問題: 辺ADと辺BCが平行であり、∠C=90°たる台形ABCDがあります。AD=3㎝、BC=7㎝、CE=5㎝です。辺CD上に点Pをとるとき、AP+PBとしてありうる最小値は何㎝ですか？
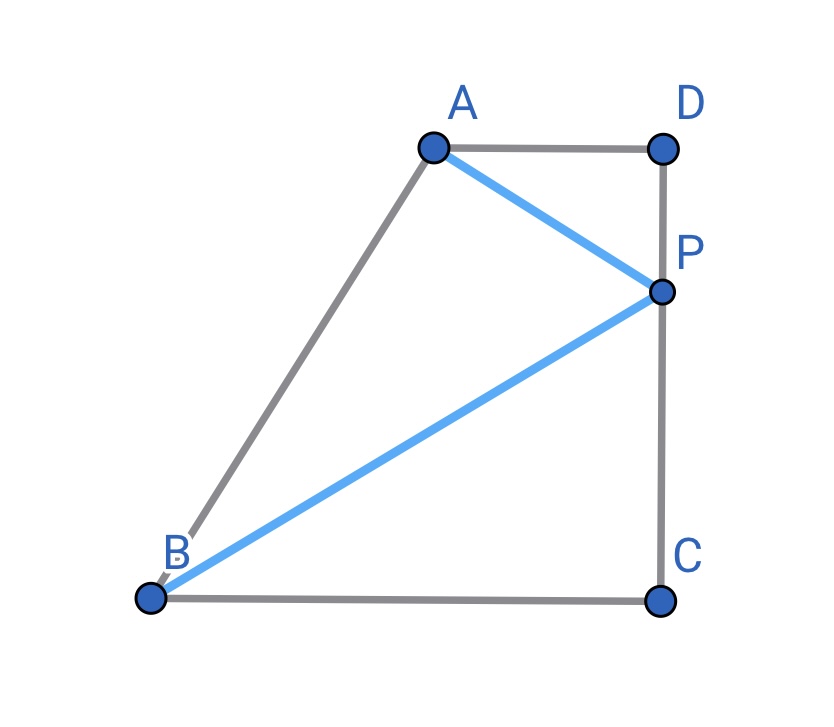
解答: 直線CDに対して点A、点Bと対称な点をそれぞれ点A'、点B'とします。また、点A'から線分B'Cへ下ろした垂線の足を点Hとします。このときAP=A'Pなので、AP+PBの最小値は線分A'Bの長さと等しく、求める長さは5√5㎝です。
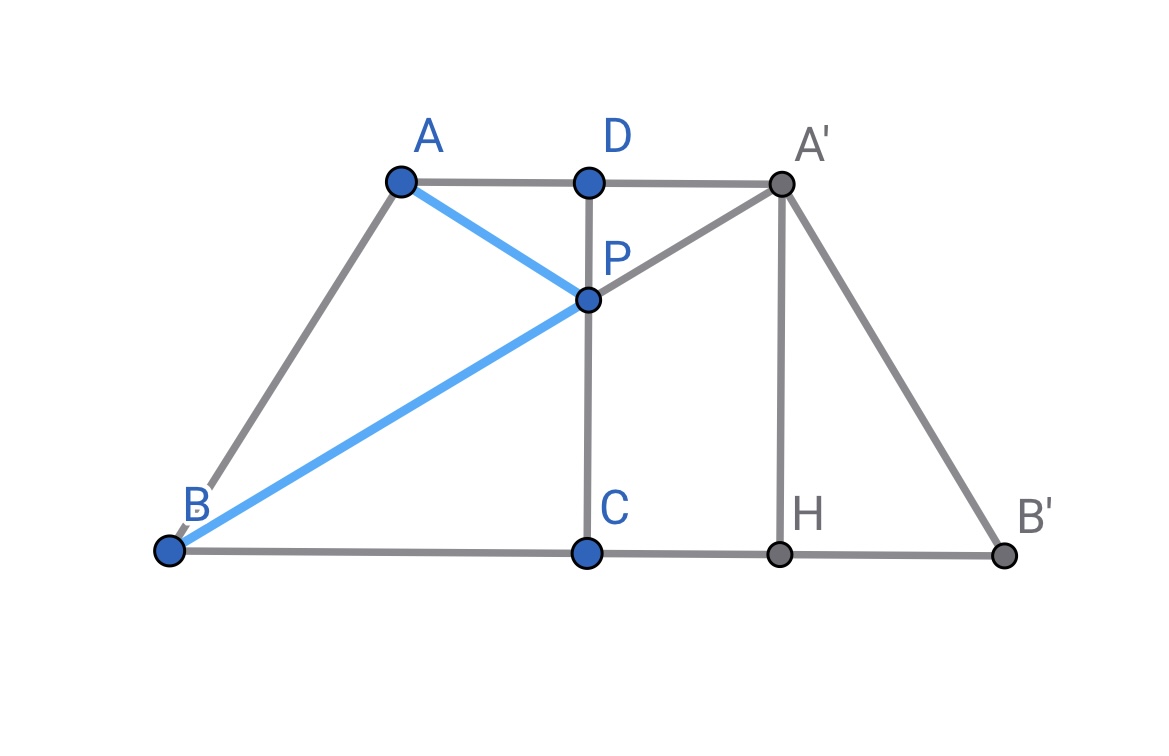
答え: 5√5㎝
タグ: 合同